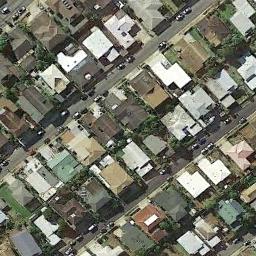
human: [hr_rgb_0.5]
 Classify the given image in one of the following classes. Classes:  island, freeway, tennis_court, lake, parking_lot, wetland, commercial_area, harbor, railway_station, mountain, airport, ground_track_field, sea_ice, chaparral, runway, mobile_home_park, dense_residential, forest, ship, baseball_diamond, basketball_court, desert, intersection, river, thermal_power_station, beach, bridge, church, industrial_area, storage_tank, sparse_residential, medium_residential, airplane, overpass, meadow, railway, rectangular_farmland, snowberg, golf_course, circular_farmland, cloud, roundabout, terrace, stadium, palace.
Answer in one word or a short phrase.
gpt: dense_residential